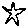
Label: star